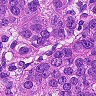
Metastatic tissue present: yes